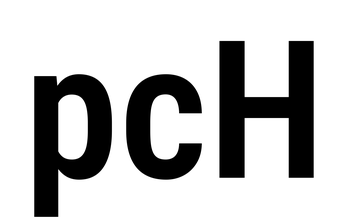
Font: Roboto_Condensed_SemiBold